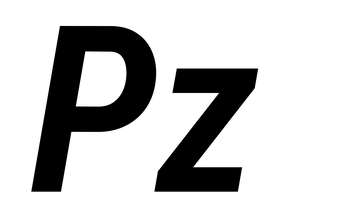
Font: Roboto-Italic_Condensed_SemiBold_Italic